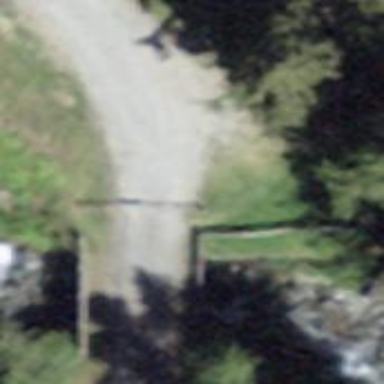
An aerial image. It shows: Lift gate barrier.